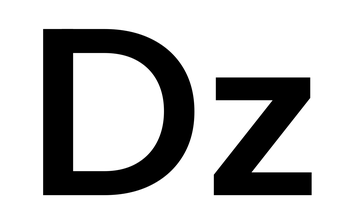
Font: InstrumentSans_SemiBold